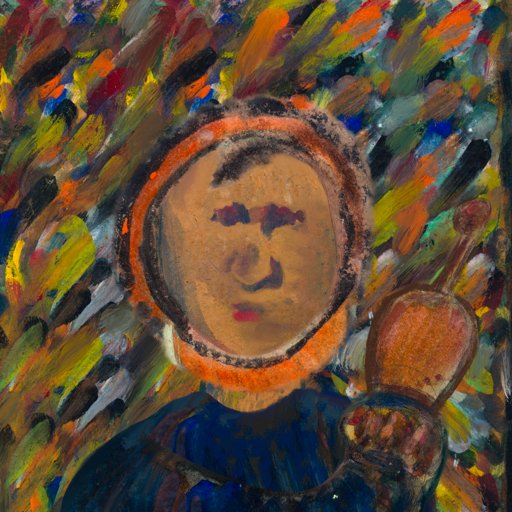
Background: An_Impression, Head And Neck Front: In_The_Sun, Face Front: In_The_Sun, Bust: Pipe, Hair Front: Childish, Head Accessory: Blank, Second Necklace: Blank, Necklace: Blank, Baby: Blank